Question: i have those three tables as the attachment shows where i want to get all the borrowers who have borrowed all their borrowed books in a single day

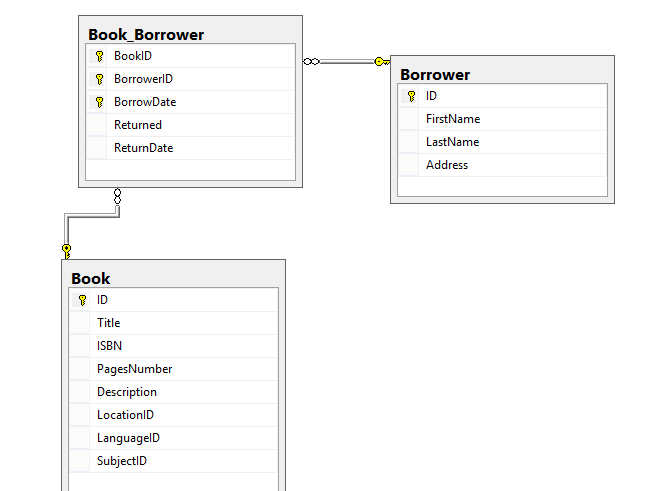
Answer: Your query:
'''
Select DISTINCT BookID,BorrowerID FROM Book_Borrower group by BorrowerID,BookID having COUNT(BookID) % 2 = 0
'''
will give you all the books and borrowers who have borrowed a book an even (2, 4, 6, etc.) number of times.
What you want is:
'''
SELECT BorrowerID, COUNT(DISTINCT BorrowDate)
FROM Book_Borrower
GROUP BY BorrowerID
HAVING COUNT(DISTINCT BorrowDate) = 1
'''
The query selects the borrowers and counts the different borrowdates, but filters them to only show the results where there is only one borrowdate.